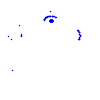
Particle: kaon